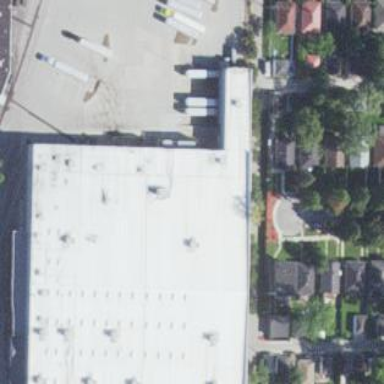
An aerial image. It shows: Retail building that houses wholesale shop.